Question: I used the following code and it worked fine, allowed the user to only enter in numbers. I wanted to increase the functionality by using RichEdit so I added that.
I went from using:
'''
wchar_t sampletext[] = L"foobar";
HWND inputText = CreateWindowEx(WS_EX_CLIENTEDGE, L"EDIT", sampletext,
ES_NUMBER | WS_CHILD | WS_VISIBLE | WS_TABSTOP | ES_MULTILINE,
10, 10, 500, 75, hWnd, NULL, *hInst, NULL);
'''
to:
'''
LoadLibrary(L"riched32.dll");
wchar_t sampletext[] = L"foobar";
HWND inputText = CreateWindowEx(WS_EX_CLIENTEDGE, L"RichEdit", sampletext,
ES_NUMBER | WS_CHILD | WS_VISIBLE | WS_TABSTOP | ES_MULTILINE,
10, 10, 500, 75, hWnd, NULL, *hInst, NULL);
'''
Changing it allowed me to use CTRL+Z and CTRL+A and all but now for some reason I could enter characters that weren't numbers.
How do I fix this so Rich Edit only accepts number in this text field?
or
Alternatively, how would I create my own custom filter that would only accept numbers into the text field?
EDIT:
Here's an image of me typing

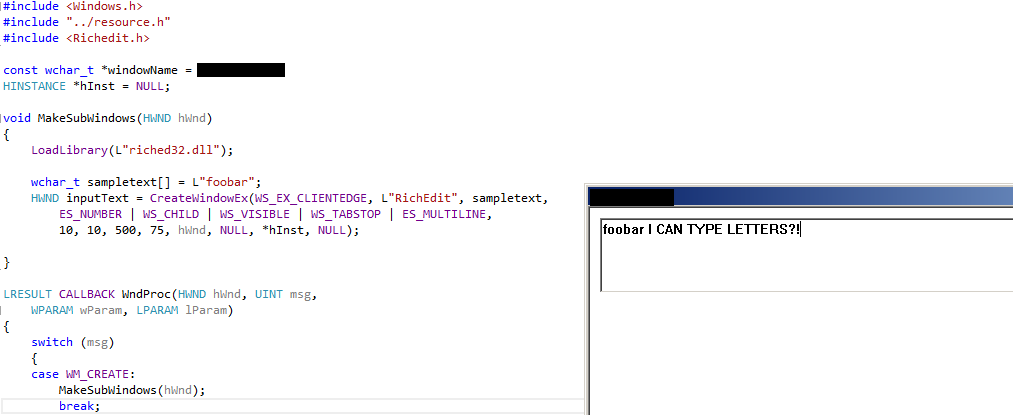
Answer: The "RichEdit" control class has its own <URL>.
But 'ES_NUMBER' is one of them, according to MSDN. However, note the comment by ElmueSoft.
To filter input to only digits without help from the control, you can subclass it. You'd need to handle quite a few messages though. 'WM_CHAR' is the most obvious, but 'WM_PASTE' and 'WM_SETTEXT' can have non-numeric text passed in.
Good information on subclassing:
- <URL>